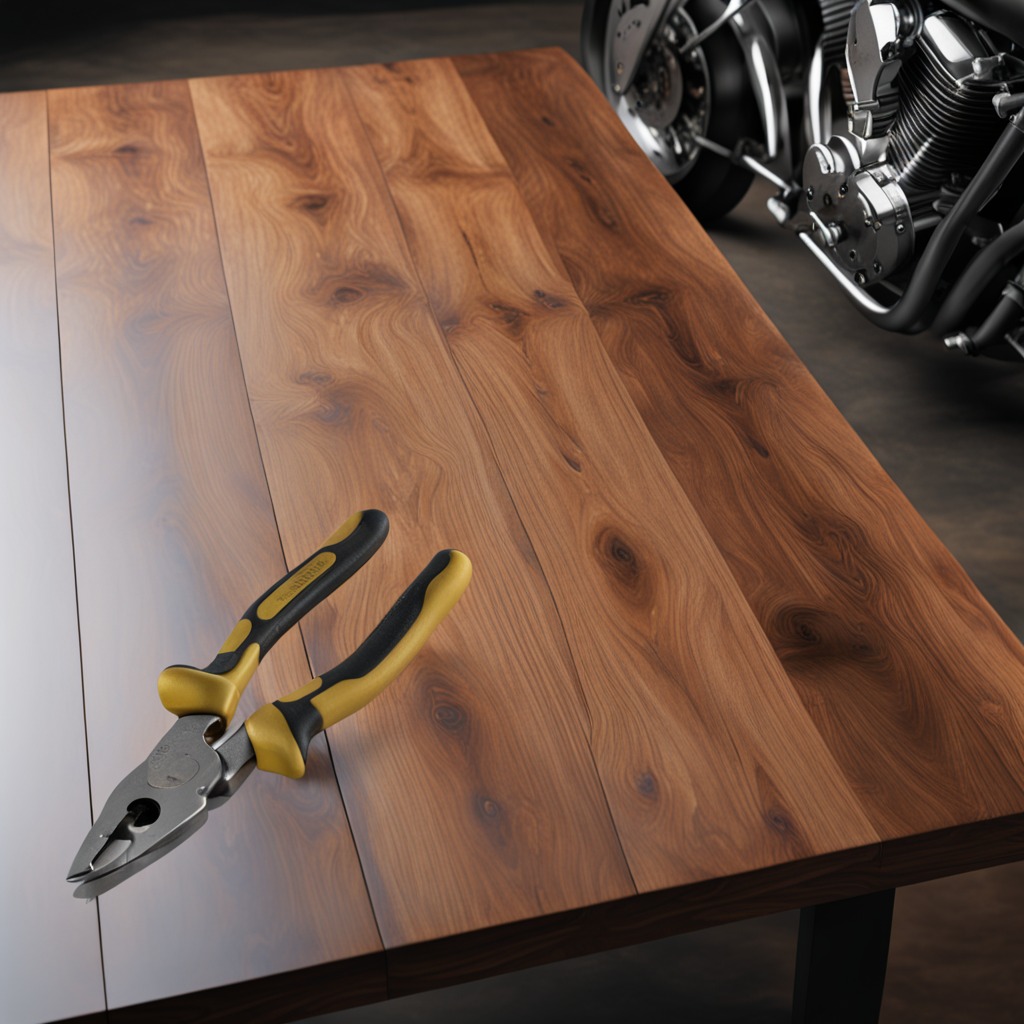
A plier is lying on the oil-spilled wooden table in a vintage motorcycle garage.